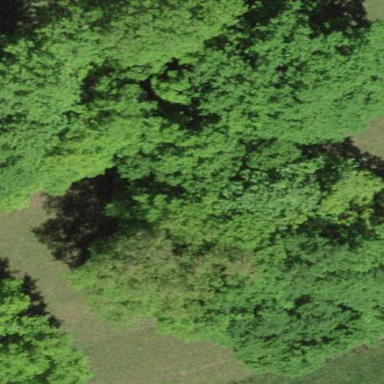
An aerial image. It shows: Forest area.